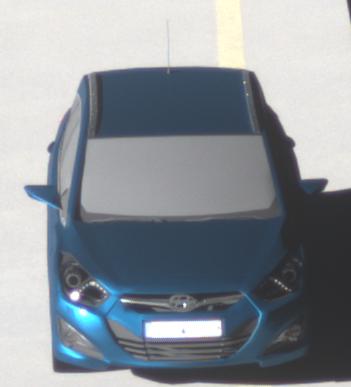
Make: Hyundai
Model: i40 Kombi 1.6 GDI
Detailed model: i40 (VF) Kombi
Model produced from: 2012/08
Model produced until: 2013/09
Doors: 5
Color: blue
Road condition: dry road
Daytime: morning or afternoon
Contrast: high contrast